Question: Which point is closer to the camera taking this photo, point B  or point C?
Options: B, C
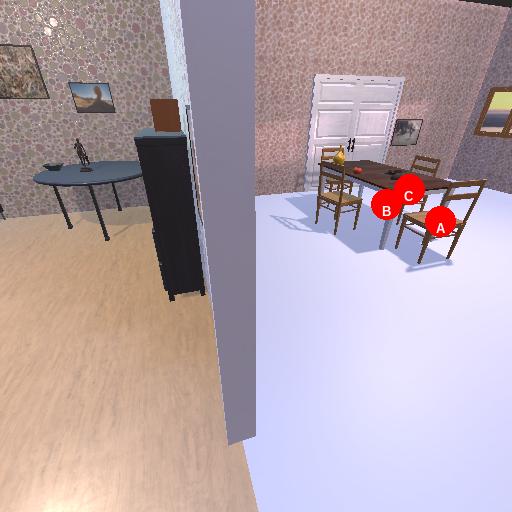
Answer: B